Aerial crown-view tile of a tropical tree (Barro Colorado Island, Panama), acquired 20240716:
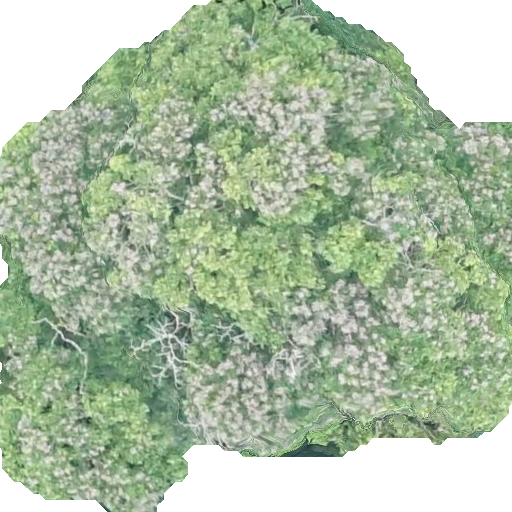
Species: Dipteryx oleifera
GBIF accepted scientific name: Dipteryx oleifera
Crown area: 342.312 m²